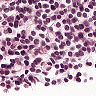
Metastatic tissue present: no